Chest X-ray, PA view. Patient: 46 years old, sex F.
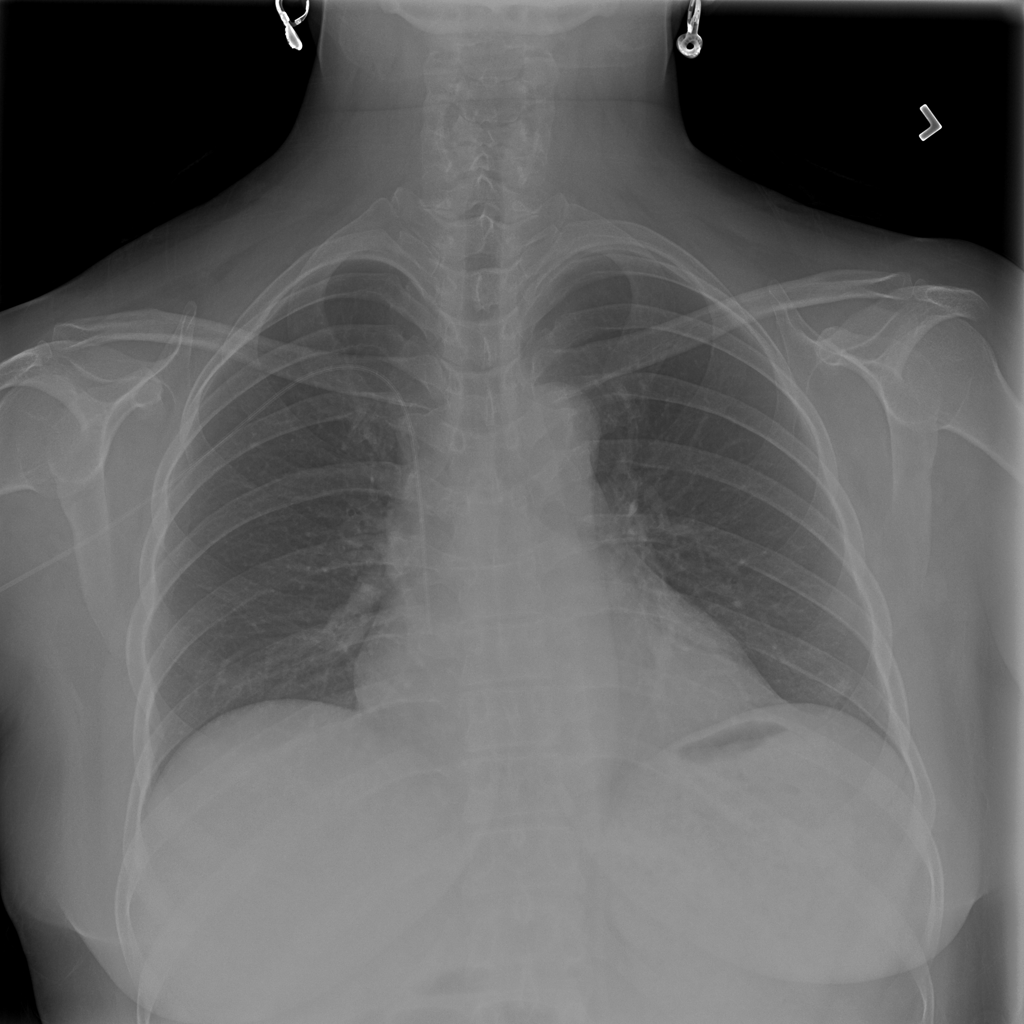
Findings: No Finding